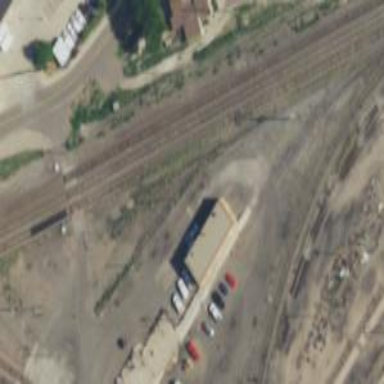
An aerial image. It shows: Rail spur service.